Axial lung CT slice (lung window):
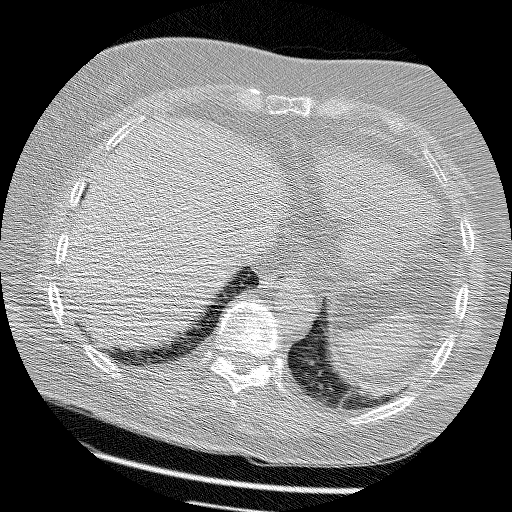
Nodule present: no